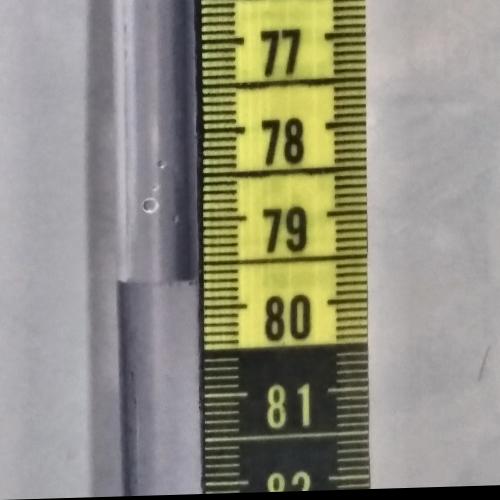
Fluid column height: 79.7 cm